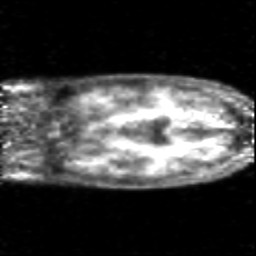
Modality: PET
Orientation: coronal
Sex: female
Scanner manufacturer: siemens